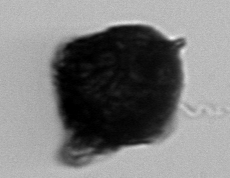
Label: Gonyaulax